RGB frame:
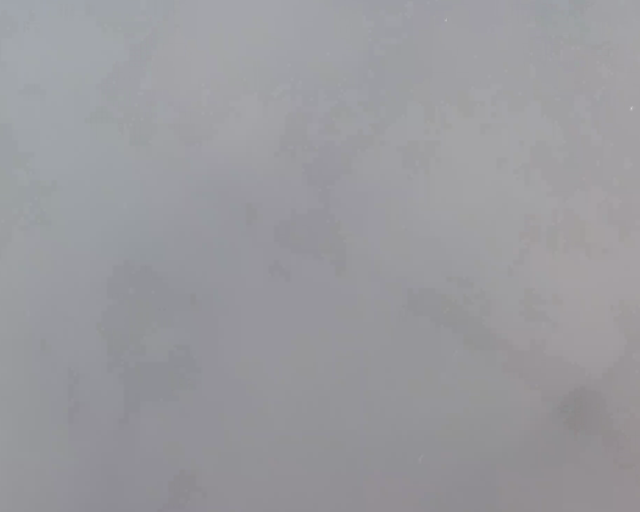
Thermal frame:
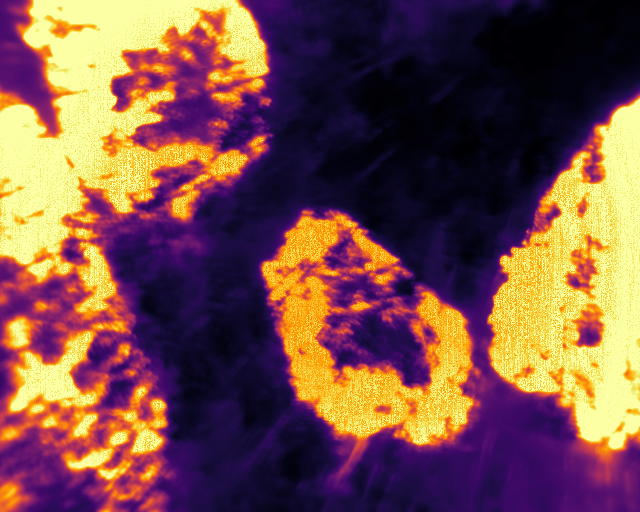
Captured: 2026-02-27 02:37:50
Pixels at or above 80 °C: 164511 (fraction of frame: 0.502)